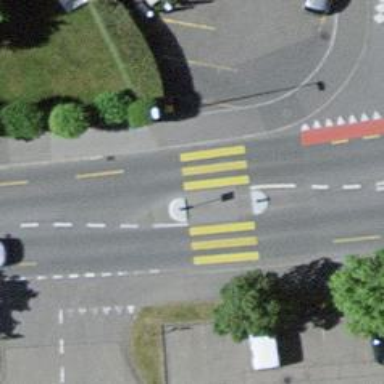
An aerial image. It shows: Kerb serving as barrier.